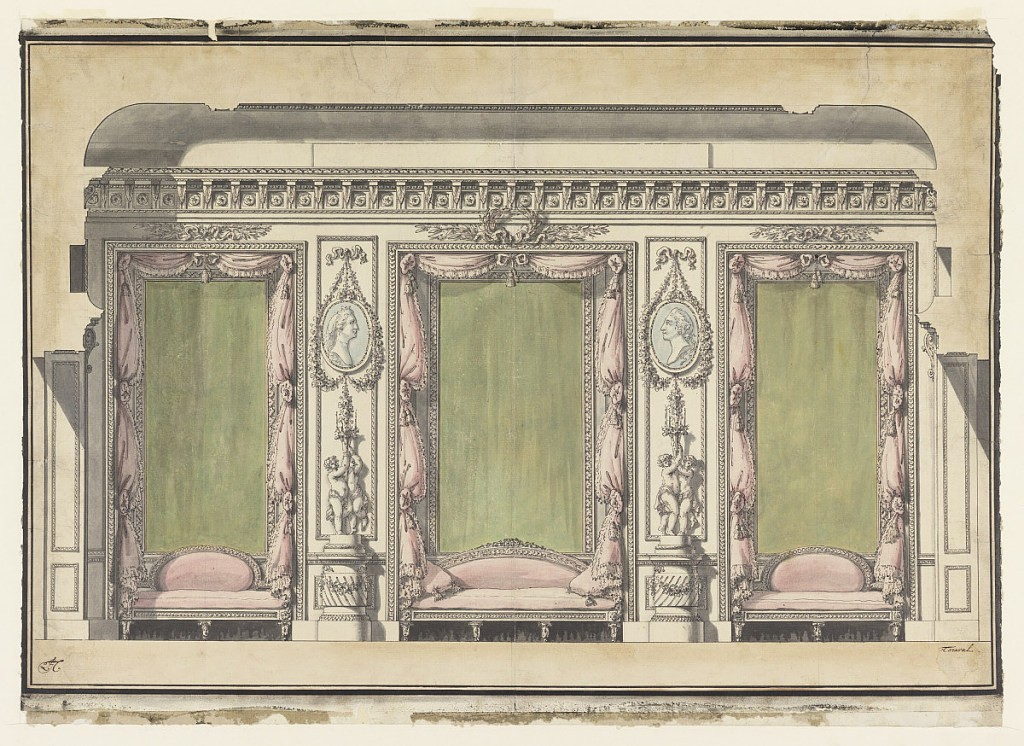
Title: Wall Elevation for an Antechamber or Salon
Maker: Louis-Gustave Taraval, French, 1738 – 1794
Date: ca. 1785
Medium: Pen and black ink, brush and watercolor, black chalk on laid paper
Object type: Drawing
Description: Sheet depicts a wall with three shallow niches. The middle niche is larger than the side niches.  In each niche, a pink sofa is placed under/against a framed green panel with tied-back pink curtain on either side.  In front of the pilasters separating the niches, stand statues of pairs of putti holding a candle, elevated on round bases.  Above, on the pilasters, portrait medallions are suspended.